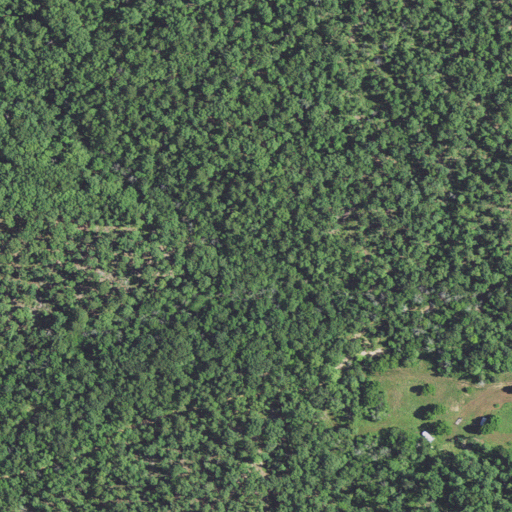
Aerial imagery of valley in Missouri named Tram Hollow containing only deciduous forest